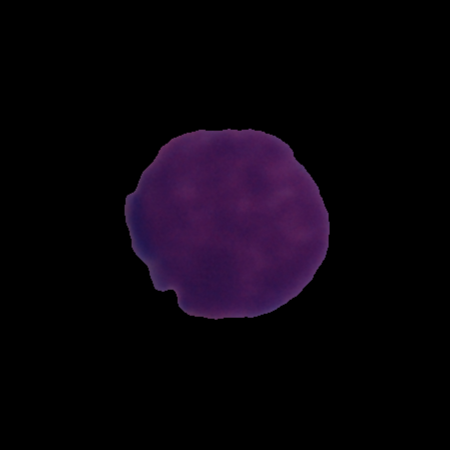
Label: cancer